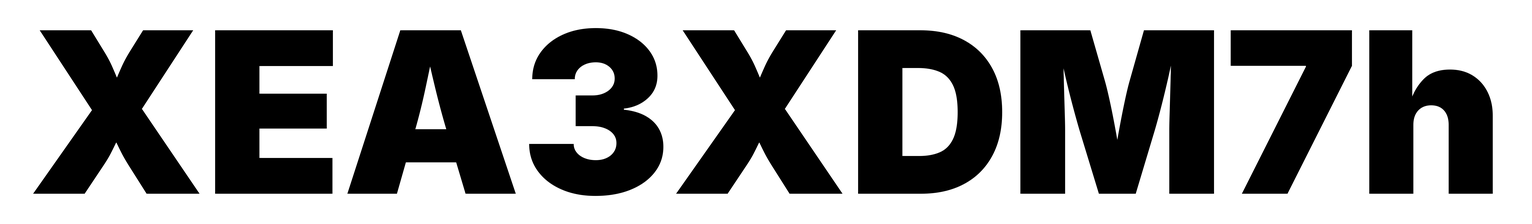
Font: Inter_Black